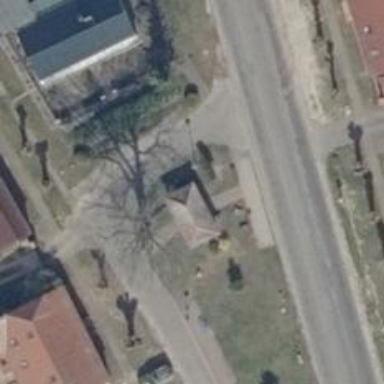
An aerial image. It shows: Shelter for public transport.